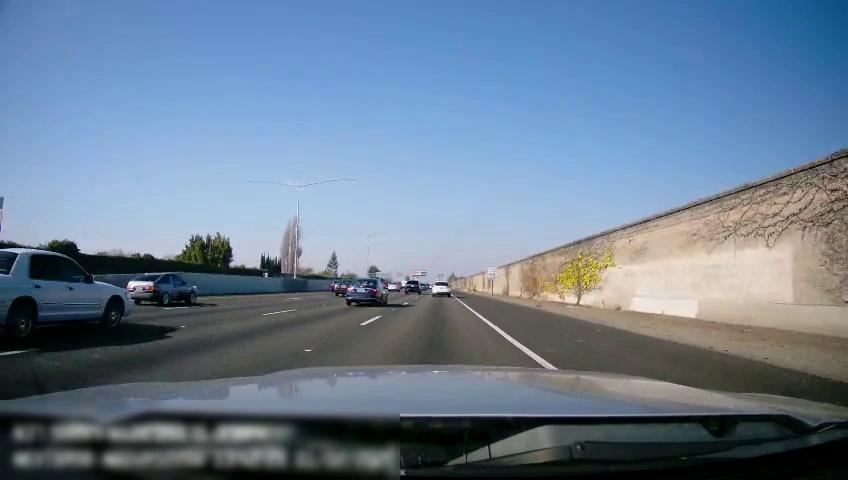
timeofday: Day
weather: Sunny
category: Drivable Space
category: Vehicles | Car
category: Vehicles | SUV
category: Vehicles | Car
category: Vehicles | Car
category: Vehicles | SUV
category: Vehicles | Car
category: Vehicles | Car
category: Vehicles | Car
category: Lanes | Current Lane
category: Lanes | Current Lane
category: Lanes | Alternate Lane
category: Lanes | Alternate Lane
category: Lanes | Alternate Lane
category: Traffic | Signs
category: Traffic | Signs
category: Traffic | Signs